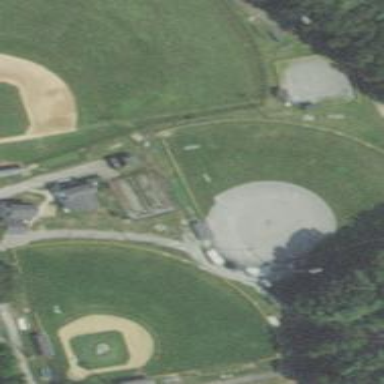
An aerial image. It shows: Baseball pitch for leisure and sports activities.